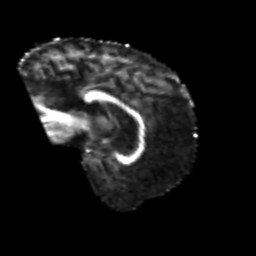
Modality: FA
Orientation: sagittal
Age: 58
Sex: male
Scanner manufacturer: siemens
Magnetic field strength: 3 T
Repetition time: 4.999 s
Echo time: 0.07946 s